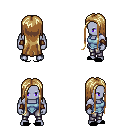
a pixel art fantasy rpg character, male body template, dark elf, purple skin, blue vest, metal pants, blonde extra-long hairstyle, leather bracers, black slippers, four views (front, back, left, right), 2x2 character sprite sheet, small pixel art, hard edges, no anti-aliasing